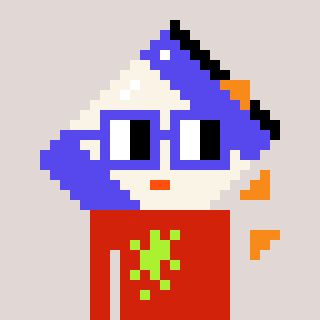
a pixel art character with square blue glasses, a chips-shaped head and a red-colored body on a warm background